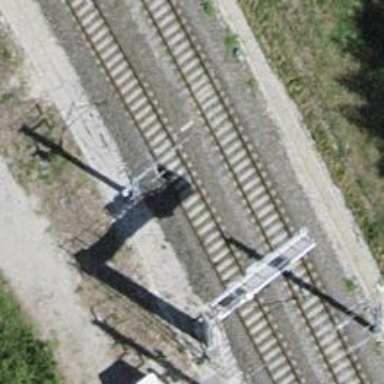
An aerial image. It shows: Catenary mast for power lines.